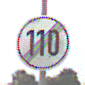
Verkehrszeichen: EndeGeschwindigkeit110
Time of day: MorningAfternoon
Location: Outdoor (Nature)
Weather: Overcast
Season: NotSpecified
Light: Natural